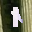
Label: 1